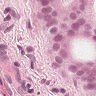
Metastatic tissue present: yes